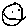
Label: smiley face